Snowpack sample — Loveland Pass, Silver Plume, Colorado, USA (12/14/25, 10:50 AM MST)
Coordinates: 39.664, -105.882
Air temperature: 36 °F
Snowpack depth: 67 cm
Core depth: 20 cm
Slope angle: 6°, slope face: 326°
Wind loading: low
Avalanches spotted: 0
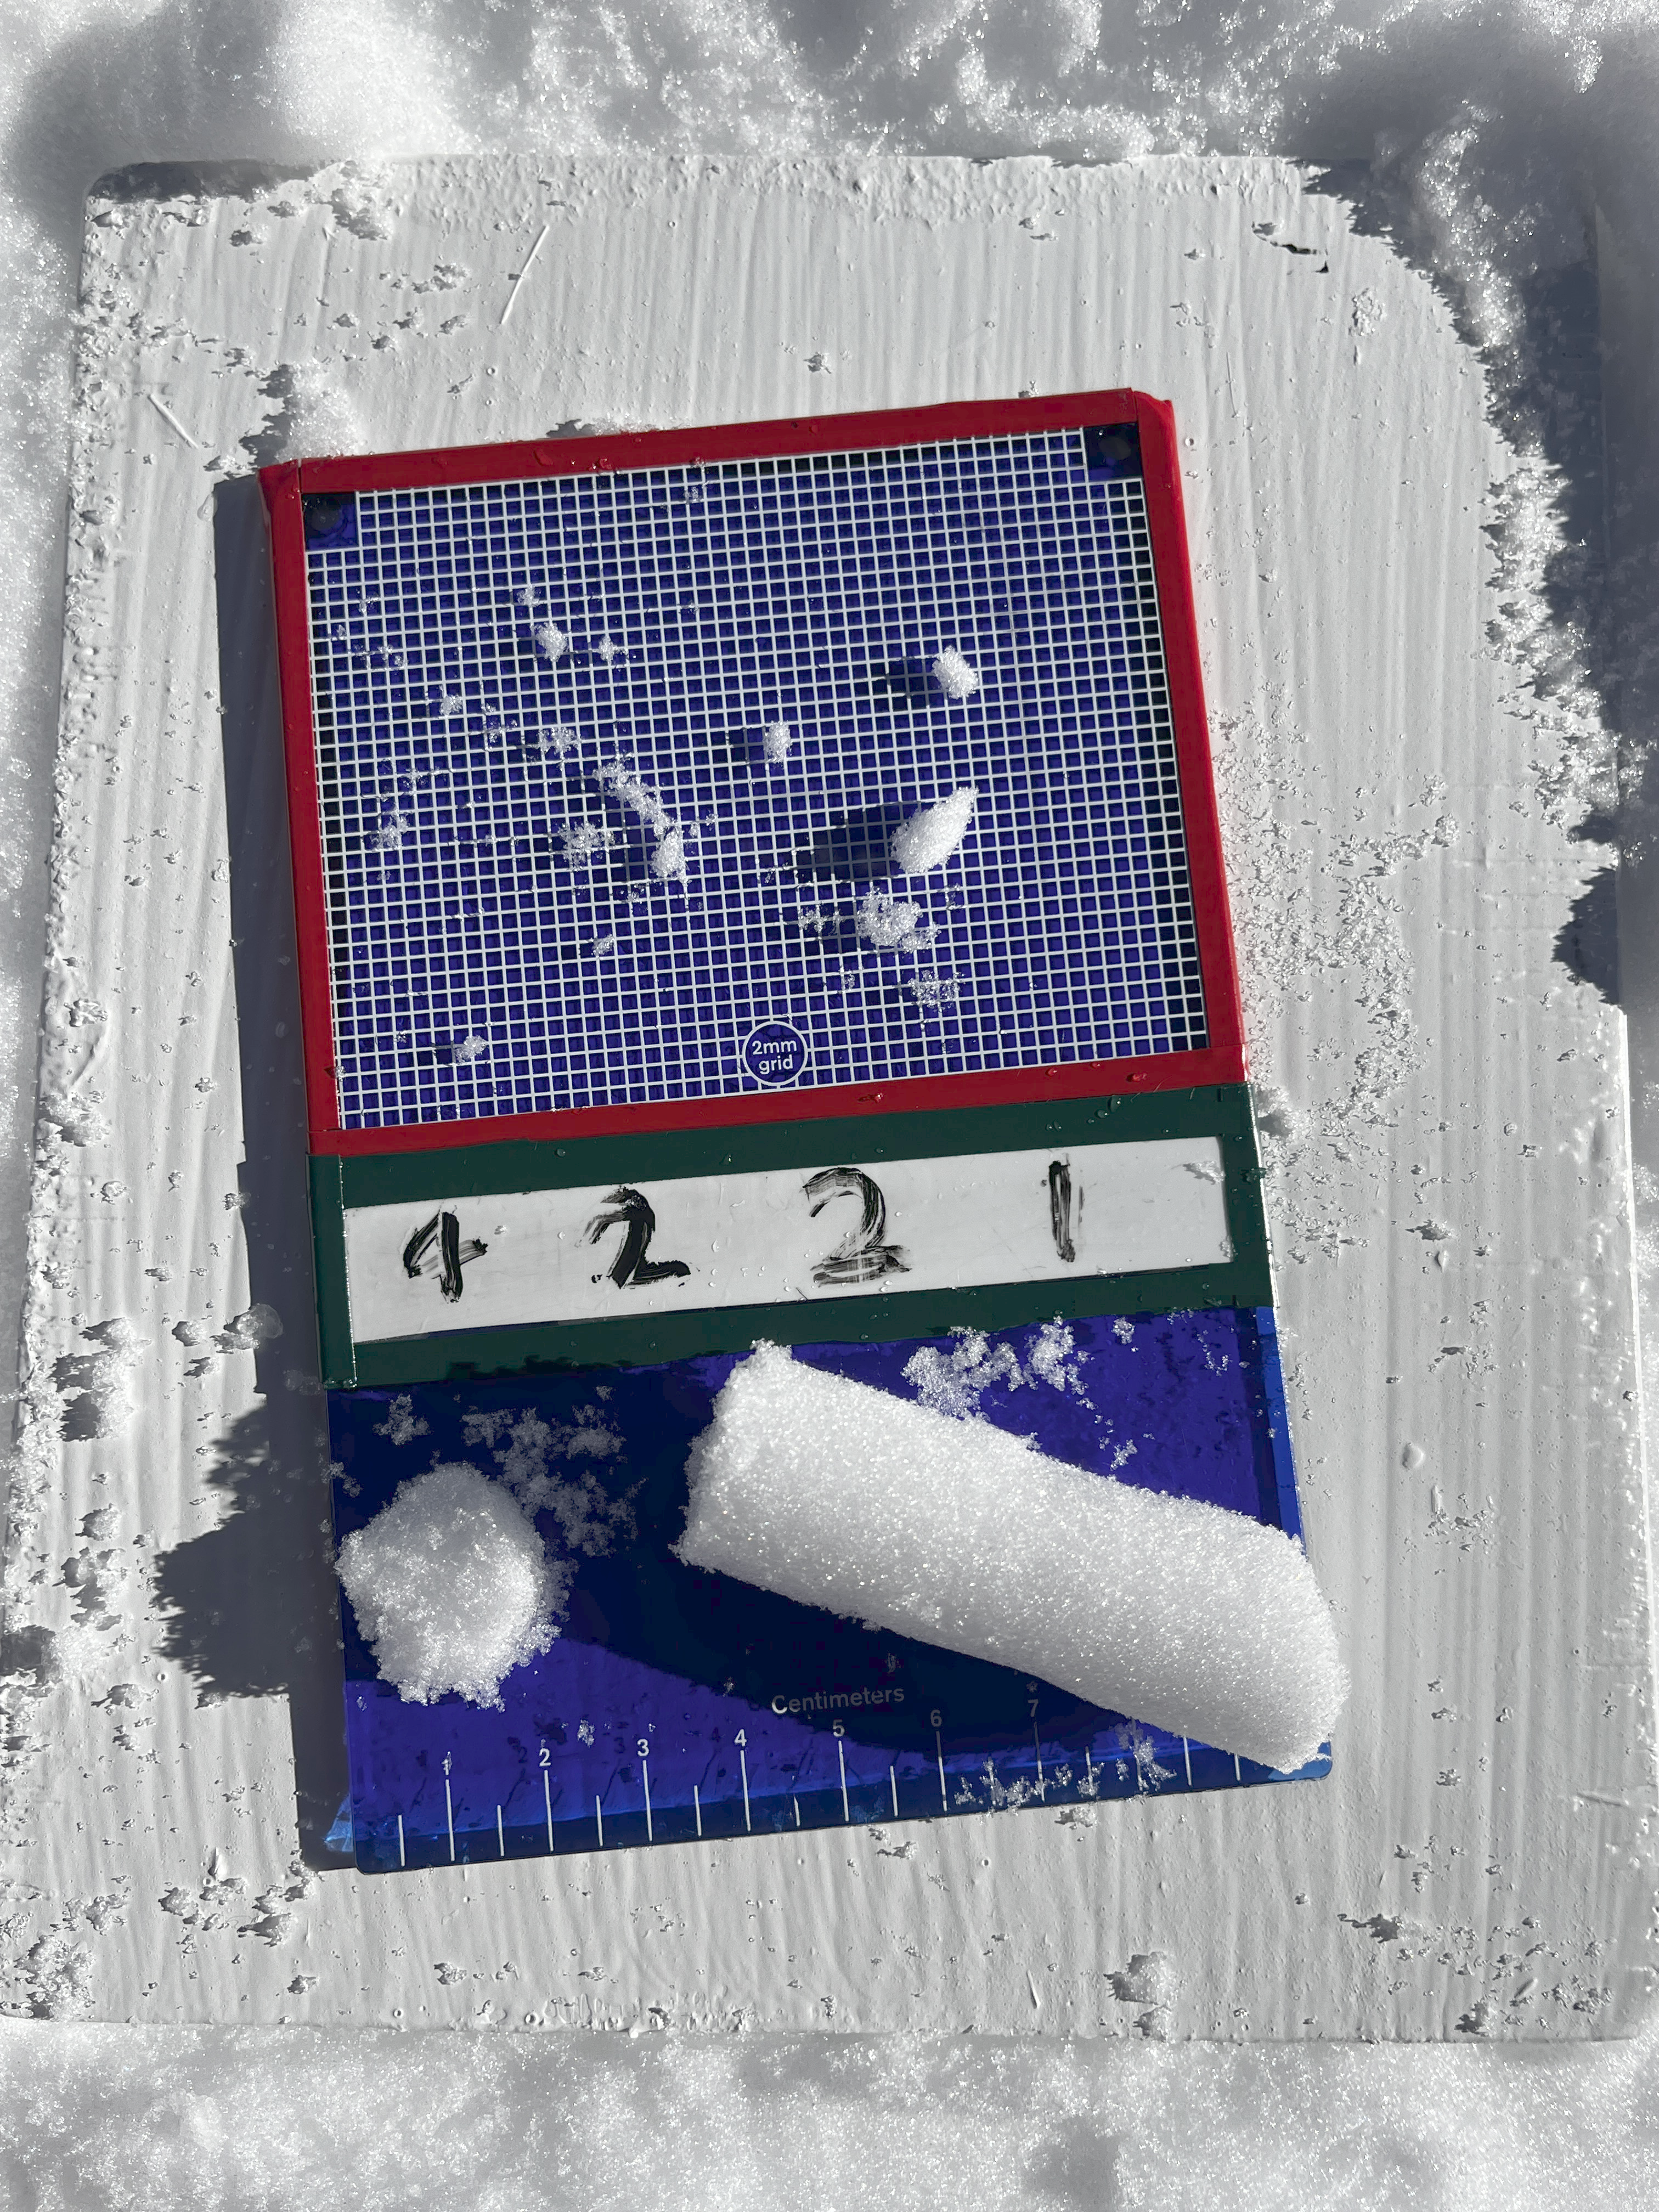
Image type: crystal_card
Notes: No avalanches spotted, very late start to the season with minimal snowpack